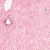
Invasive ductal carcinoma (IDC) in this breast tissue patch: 0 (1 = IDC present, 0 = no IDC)